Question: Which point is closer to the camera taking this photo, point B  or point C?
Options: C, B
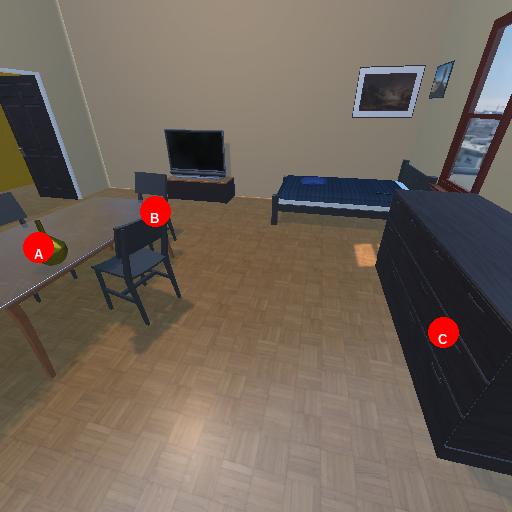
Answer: C